Interaction volume radius: 10 \u00c5
Interaction volume height: 25 \u00c5
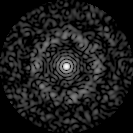
Disorder parameter: 0.8288